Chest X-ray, PA view. Patient: 55 years old, sex M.
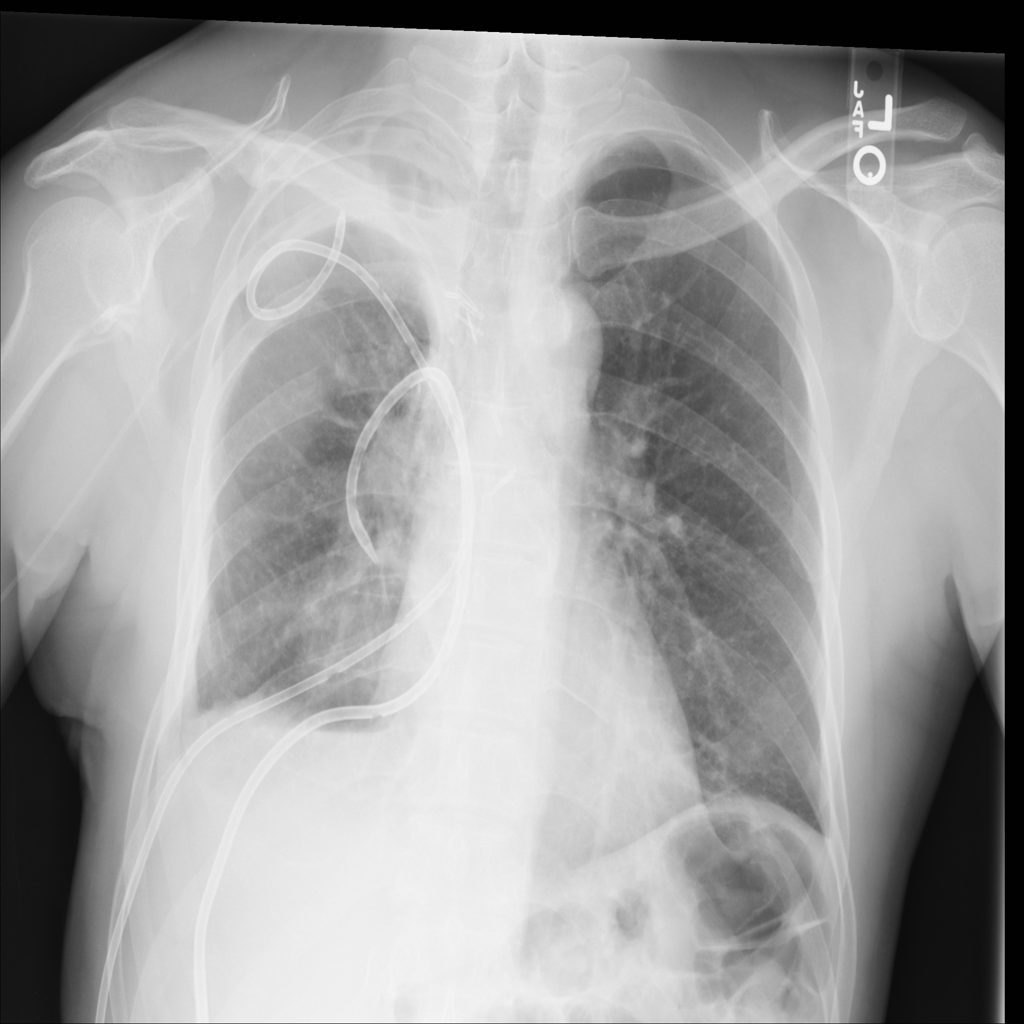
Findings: No Finding